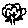
Label: tree